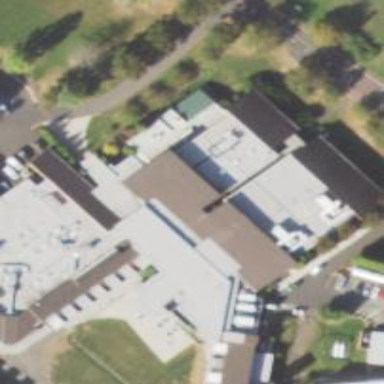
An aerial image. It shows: College building.